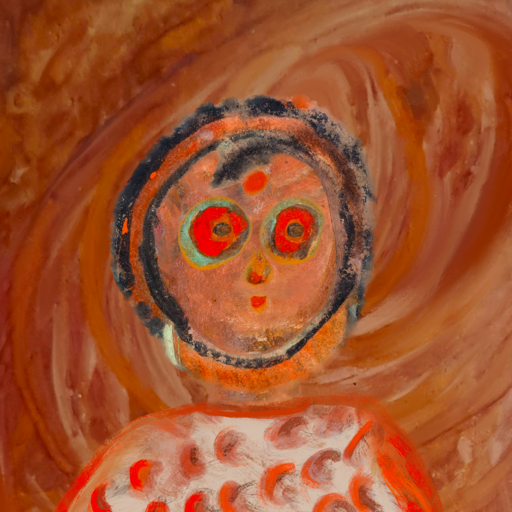
Background: Pious_Lady, Head And Neck Front: Boggyland, Face Front: Sisters, Bust: Rupkatha, Hair Front: Childish, Head Accessory: Blank, Second Necklace: Blank, Necklace: Blank, Baby: Blank